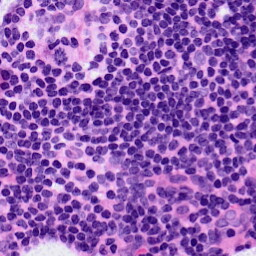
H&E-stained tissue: LymphNode